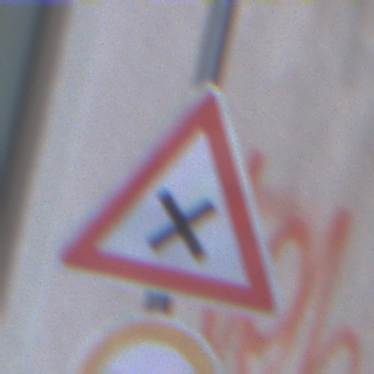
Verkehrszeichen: KreuzungOderEinmuendung
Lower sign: Ueberholverbot
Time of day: MorningAfternoon
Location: Outdoor (Urban)
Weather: PartlyCloudy
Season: NotSpecified
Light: Natural